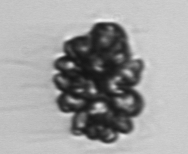
Label: Corymbellus